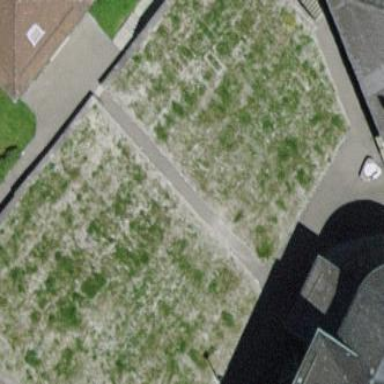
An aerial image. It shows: Graveyard.